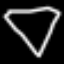
Label: diamond